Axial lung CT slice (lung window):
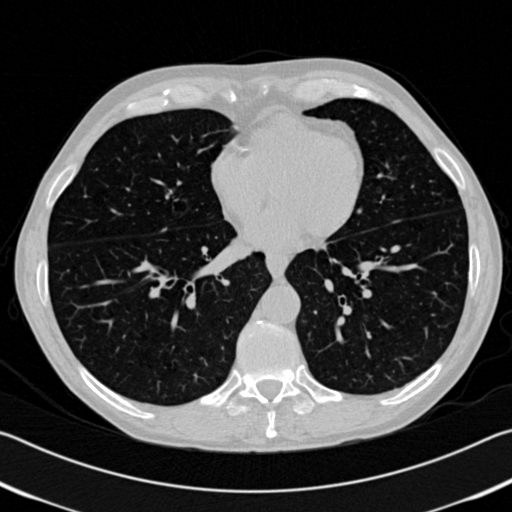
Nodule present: yes
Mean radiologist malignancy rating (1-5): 2